Question: There is a rectangle area in the right sidebar, showing the current code block you are in in the context of the whole file, however it is kind of difficult to see, anyone know how to make the color more obvious?

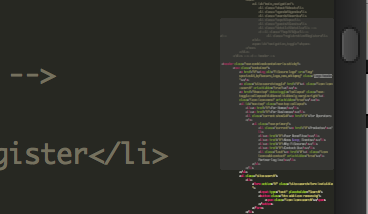
Answer: to change the color of the minimap. In addition :
- -
Example user settings (use menu , see <URL>:
'''
{
"always_show_minimap_viewport": true,
"draw_minimap_border": true
}
'''
## How to change the color of the minimap?
To change the color of the minimap you should do it in your theme file. The default theme file is called but this file name could be different if you are using a different downloaded theme. You need to change the value of the property inside the class . In order to do it you have two main options:
- . Create a file called in your user folder (you can find your user folder using menu and then open the folder called user). Set this content to the file, use another color values if you want, save it with fileName (supposing you are using default theme), and then restart:'''
[
{
"class": "minimap_control",
"settings": ["always_show_minimap_viewport"],
"viewport_color": [68, 200, 240, 96],
"viewport_opacity": 1.0,
},
{
"class": "minimap_control",
"settings": ["!always_show_minimap_viewport"],
"viewport_color": [68, 200, 240, 96],
"viewport_opacity": { "target": 0.0, "speed": 4.0, "interpolation": "smoothstep" },
},
{
"class": "minimap_control",
"attributes": ["hover"],
"settings": ["!always_show_minimap_viewport"],
"viewport_opacity": { "target": 1.0, "speed": 20.0, "interpolation": "smoothstep" },
},
]
'''
- . If you are using Linux and the default theme you usually can found inside . If you are using windows and the default theme you usually can find inside .
---
Example results:
1. Default Minimap:
2. Default minimap with option draw_minimap_border set to true.
3. Minimap with custom color ([68, 200, 240, 96]) and border
---
about the meaning of '"settings": ["!always_show_minimap_viewport"]' in the previous file. It means that the config group is only used if the sublime setting 'always_show_minimap_viewport' value is set to 'false'. On the other hand '"settings": ["always_show_minimap_viewport"]' means that the config group is only used if the sublime setting 'always_show_minimap_viewport' is set to 'true'.
More in detail, the first config group just sets the minimap color and makes opacity=1, so, it makes the minimap always visible, and this is only used when 'always_show_minimap_viewport' is set to 'true.
The last two config groups are only used when 'always_show_minimap_viewport' is set to 'false'. The second config-group sets the color and sets opacity value to 0.0, so it makes the minimap non visible. BUT, the third group causes the opacity value to be 1 when you hover the minimap (see the attribute in the config group), so it makes the minimap visible when you hover the mouse over it. And this happens if 'always_show_minimap_viewport' is set to 'false'.